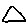
Label: triangle